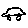
Label: car